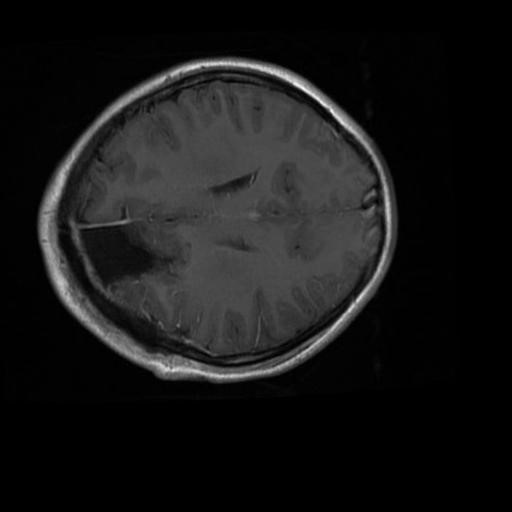
Label: brain_glioma